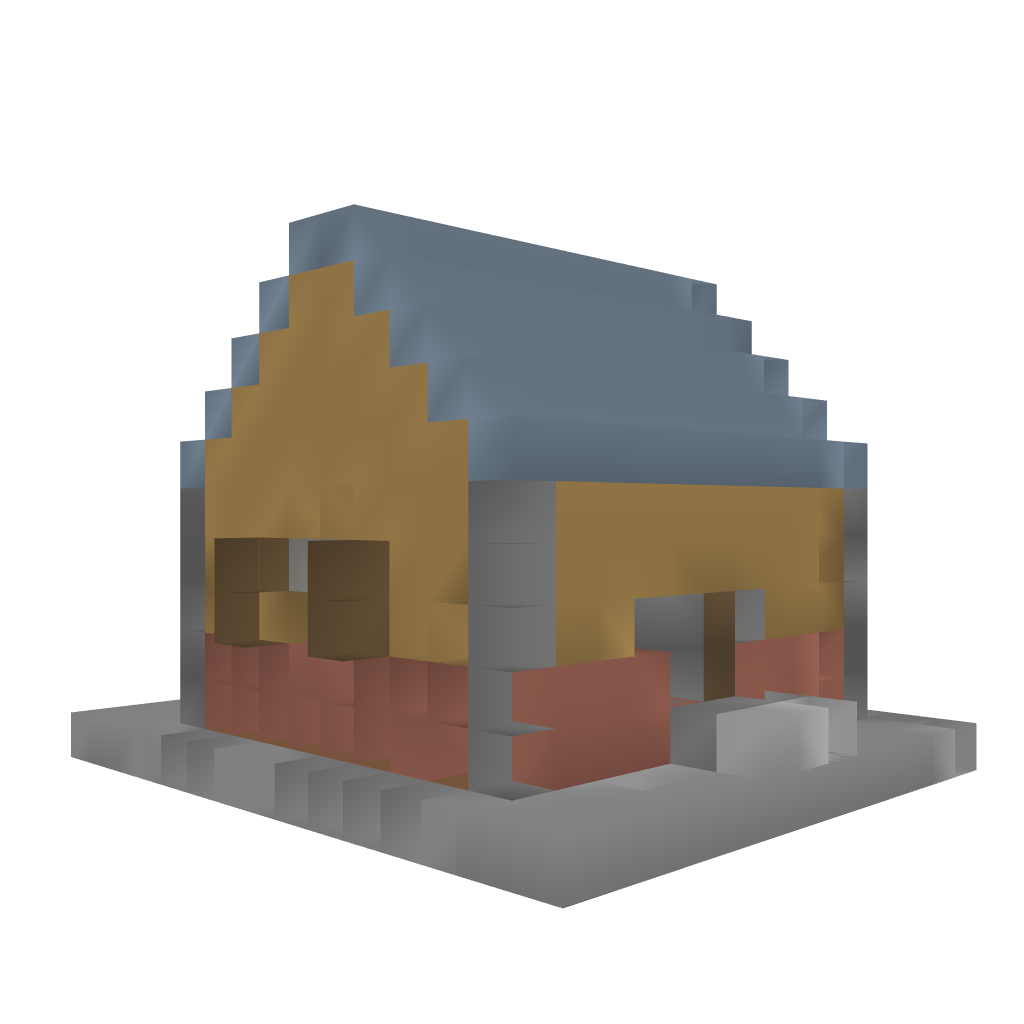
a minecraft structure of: Small Brick House